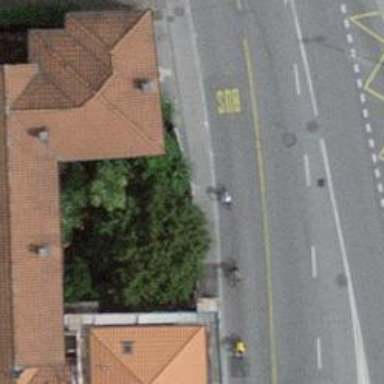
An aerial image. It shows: Bus stop with sheltered platform for public transport.